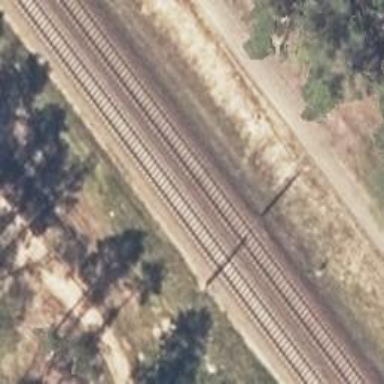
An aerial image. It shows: Milestone along the railway with catenary mast.